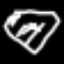
Label: diamond